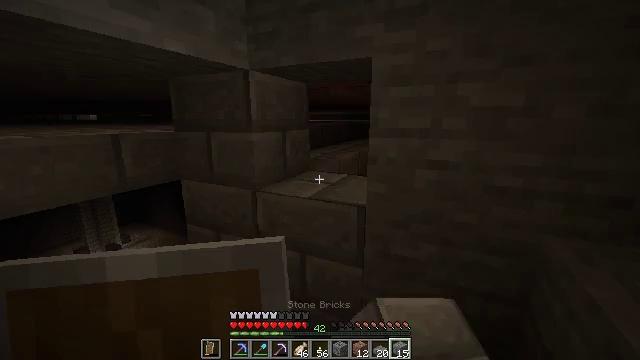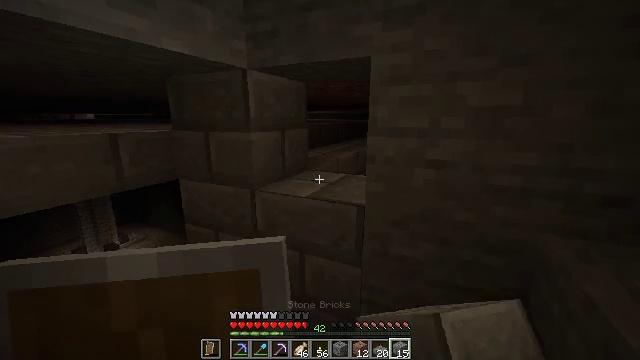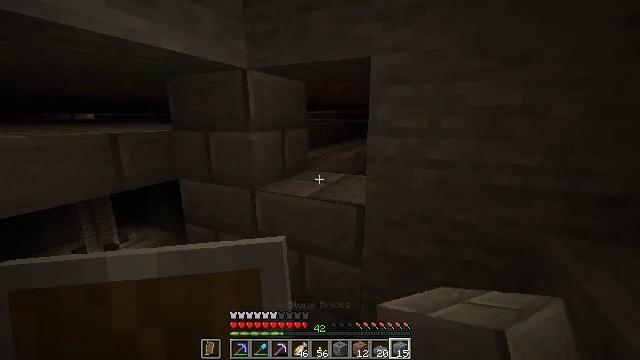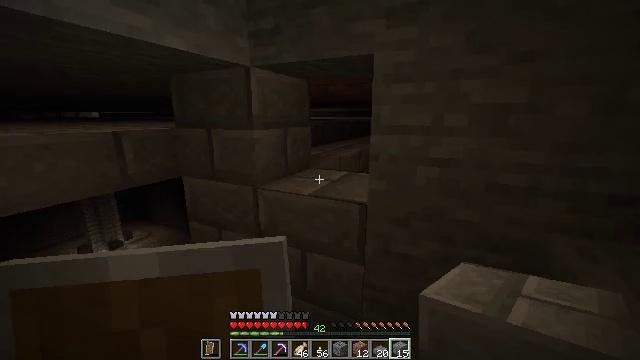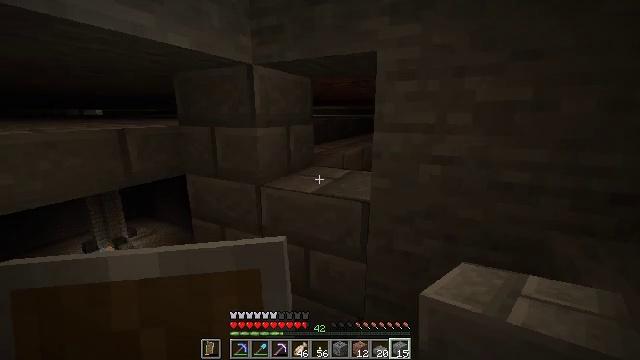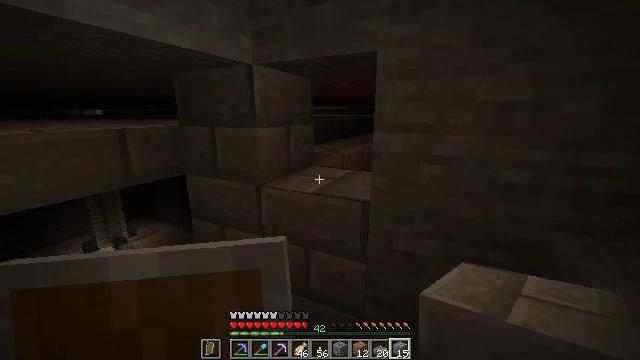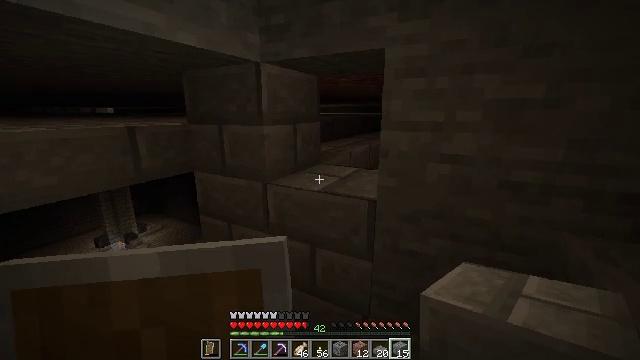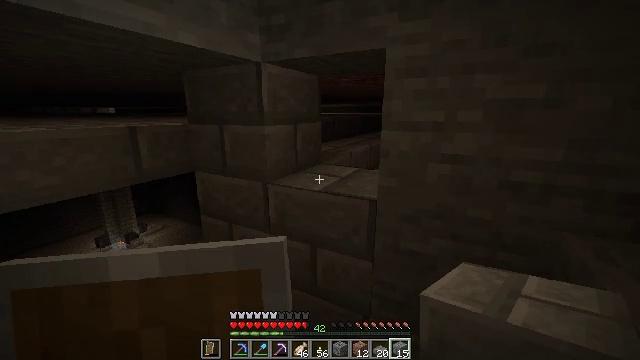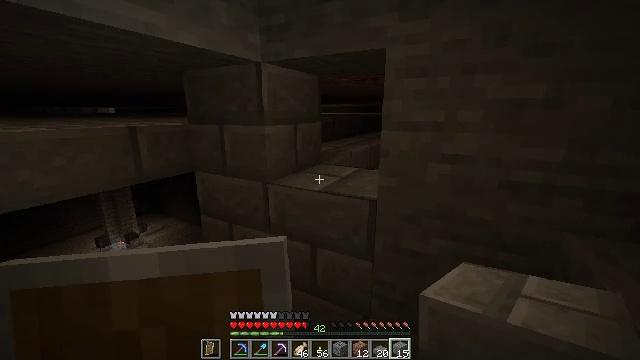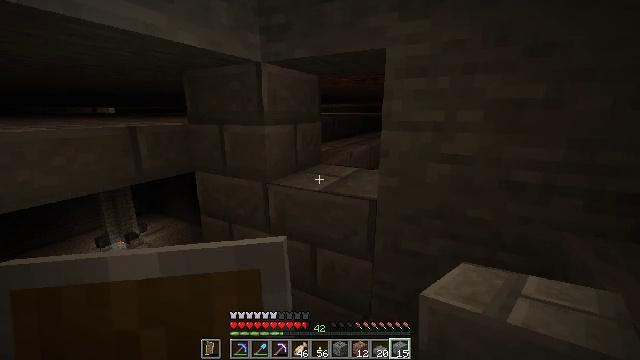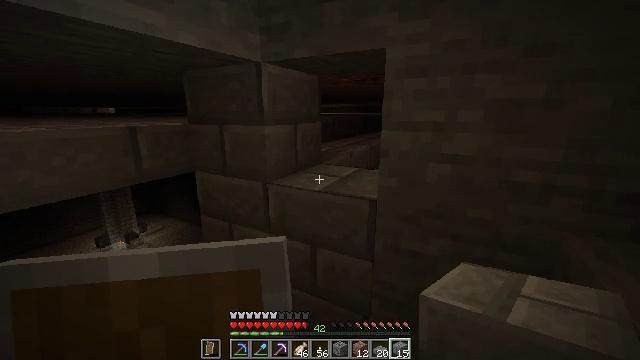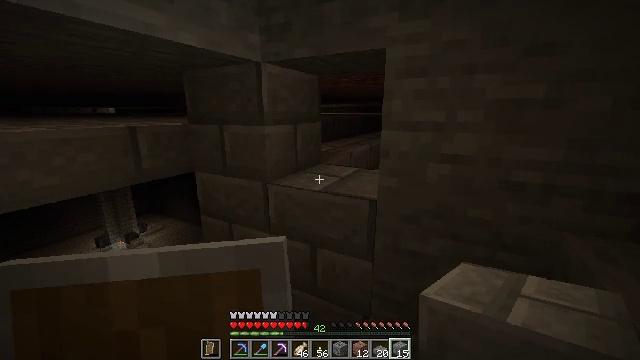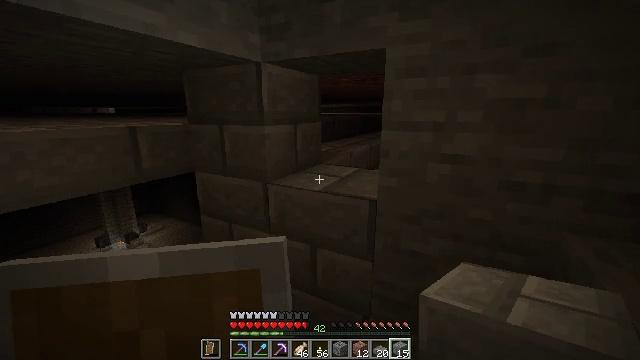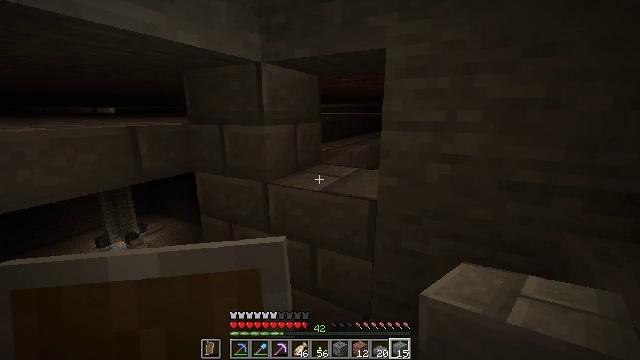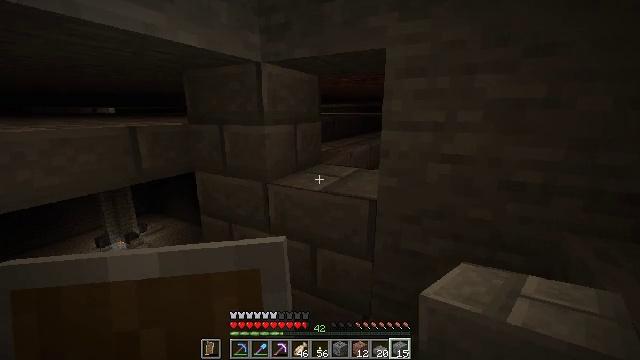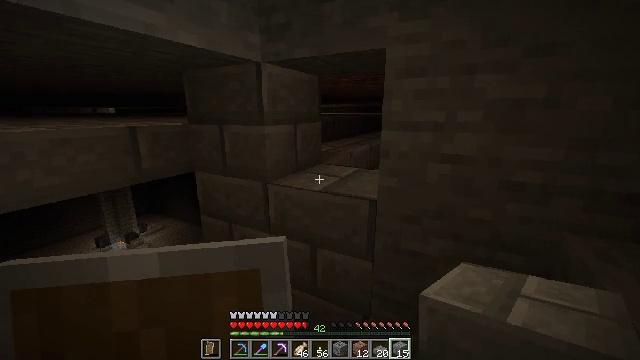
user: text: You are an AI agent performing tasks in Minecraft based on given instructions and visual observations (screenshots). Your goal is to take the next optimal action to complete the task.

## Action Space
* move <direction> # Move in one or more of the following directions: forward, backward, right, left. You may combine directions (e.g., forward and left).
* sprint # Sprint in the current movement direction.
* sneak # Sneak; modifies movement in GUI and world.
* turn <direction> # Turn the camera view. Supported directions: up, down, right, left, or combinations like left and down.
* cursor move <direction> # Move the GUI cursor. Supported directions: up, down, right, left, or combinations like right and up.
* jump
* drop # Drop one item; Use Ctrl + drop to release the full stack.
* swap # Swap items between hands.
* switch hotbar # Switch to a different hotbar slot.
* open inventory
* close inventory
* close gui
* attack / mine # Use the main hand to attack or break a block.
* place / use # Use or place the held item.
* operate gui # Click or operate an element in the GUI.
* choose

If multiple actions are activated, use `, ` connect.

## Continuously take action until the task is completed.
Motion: motion action
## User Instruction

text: Create stone bricks using the crafting interface.
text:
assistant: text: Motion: no_op
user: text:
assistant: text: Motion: no_op
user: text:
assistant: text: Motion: no_op
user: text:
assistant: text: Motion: no_op
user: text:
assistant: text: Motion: no_op
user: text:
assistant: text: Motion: turn left
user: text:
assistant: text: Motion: no_op
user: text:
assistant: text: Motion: no_op
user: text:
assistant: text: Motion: no_op
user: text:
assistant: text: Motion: no_op
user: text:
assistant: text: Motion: no_op
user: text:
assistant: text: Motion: no_op
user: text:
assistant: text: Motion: no_op
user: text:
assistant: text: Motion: no_op
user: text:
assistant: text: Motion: no_op
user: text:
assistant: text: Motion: no_op
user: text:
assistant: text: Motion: no_op
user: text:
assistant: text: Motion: no_op
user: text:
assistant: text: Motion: no_op
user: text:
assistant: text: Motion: no_op
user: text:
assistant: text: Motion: no_op
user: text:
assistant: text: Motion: no_op
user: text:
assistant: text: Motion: no_op
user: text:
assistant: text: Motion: no_op
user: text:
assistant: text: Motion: no_op
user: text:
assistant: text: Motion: no_op
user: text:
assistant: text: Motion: no_op
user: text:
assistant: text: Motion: no_op
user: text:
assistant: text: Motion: no_op
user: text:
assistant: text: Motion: no_op